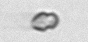
Label: Heterocapsa_rotundata